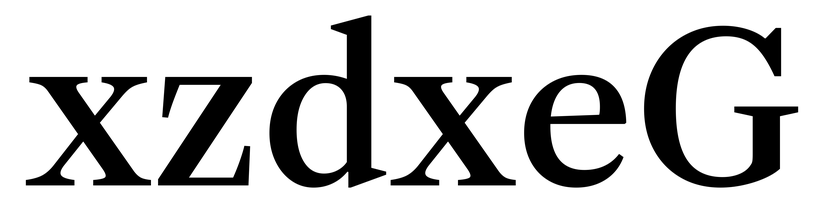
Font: LibreCaslonText_Medium